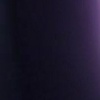
Label: space